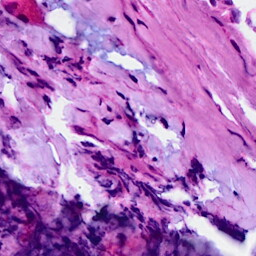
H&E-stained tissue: Breast